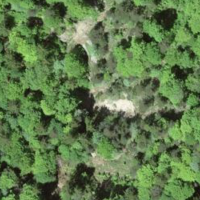
EUNIS habitat code: 44
Species observed at this site:
Apis mellifera
Opisthograptis luteolata
Pinguicula alpina